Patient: sex F, age 60
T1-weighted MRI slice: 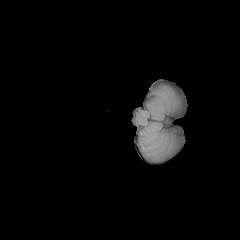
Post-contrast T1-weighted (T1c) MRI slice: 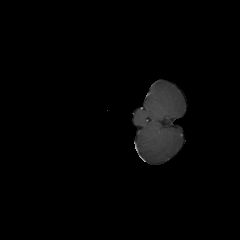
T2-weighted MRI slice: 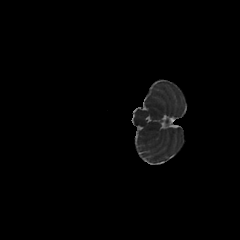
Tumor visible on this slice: no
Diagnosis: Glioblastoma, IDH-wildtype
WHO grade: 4